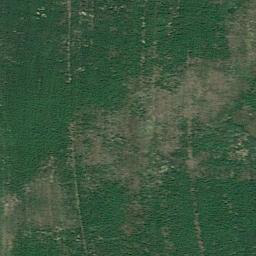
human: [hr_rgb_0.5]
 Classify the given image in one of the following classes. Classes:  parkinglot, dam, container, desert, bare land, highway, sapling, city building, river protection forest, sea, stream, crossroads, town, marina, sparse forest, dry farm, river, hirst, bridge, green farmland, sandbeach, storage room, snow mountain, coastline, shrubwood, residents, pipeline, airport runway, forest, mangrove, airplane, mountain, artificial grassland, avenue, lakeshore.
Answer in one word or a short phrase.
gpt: artificial grassland